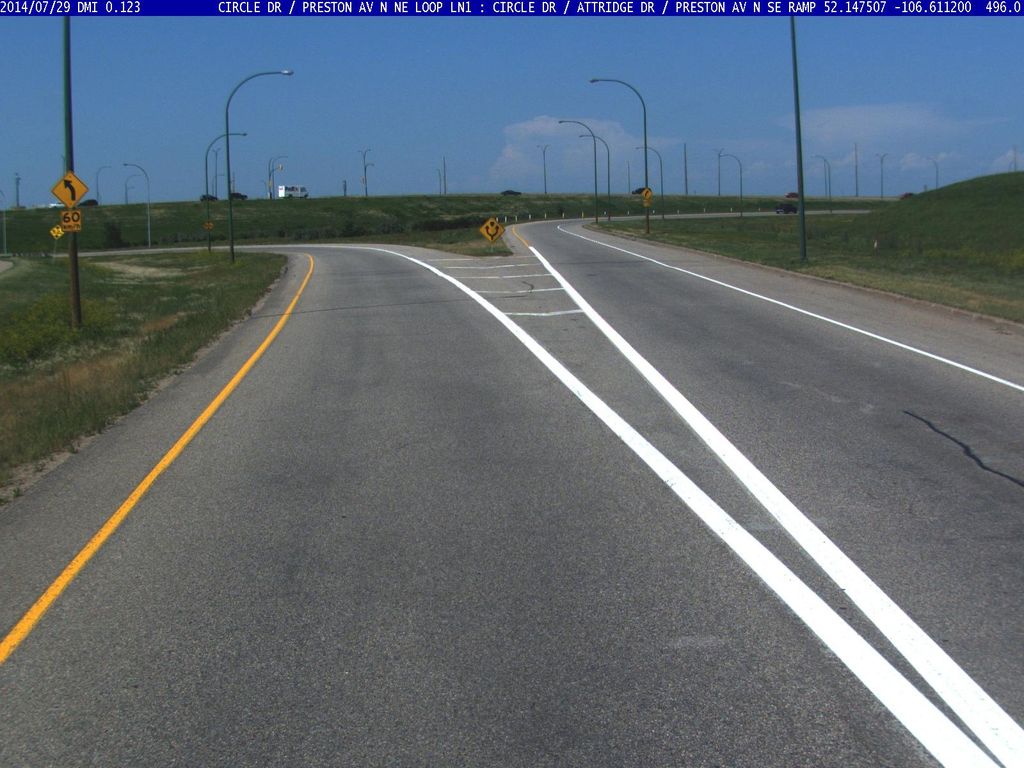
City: saskatoon